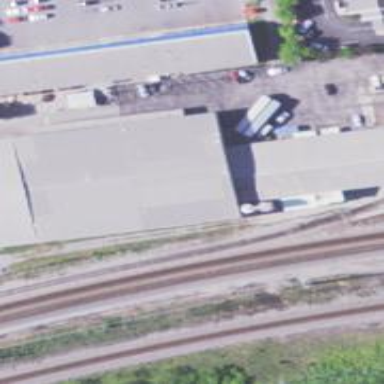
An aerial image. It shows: Railway siding for service.